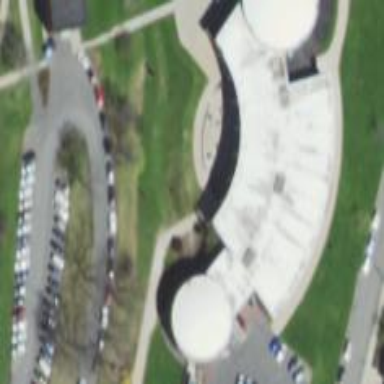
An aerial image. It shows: Arts center located within university building.